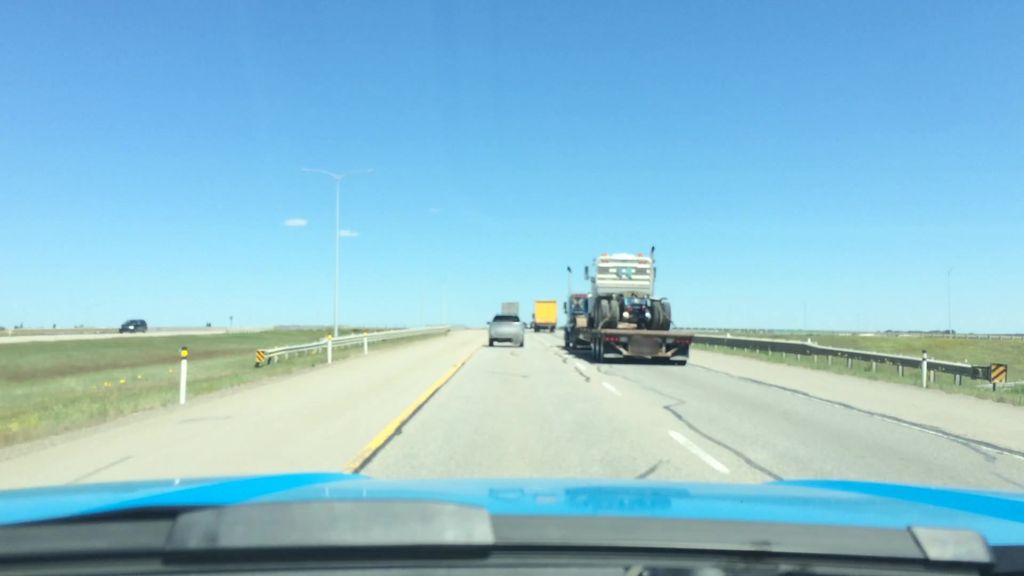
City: calgary